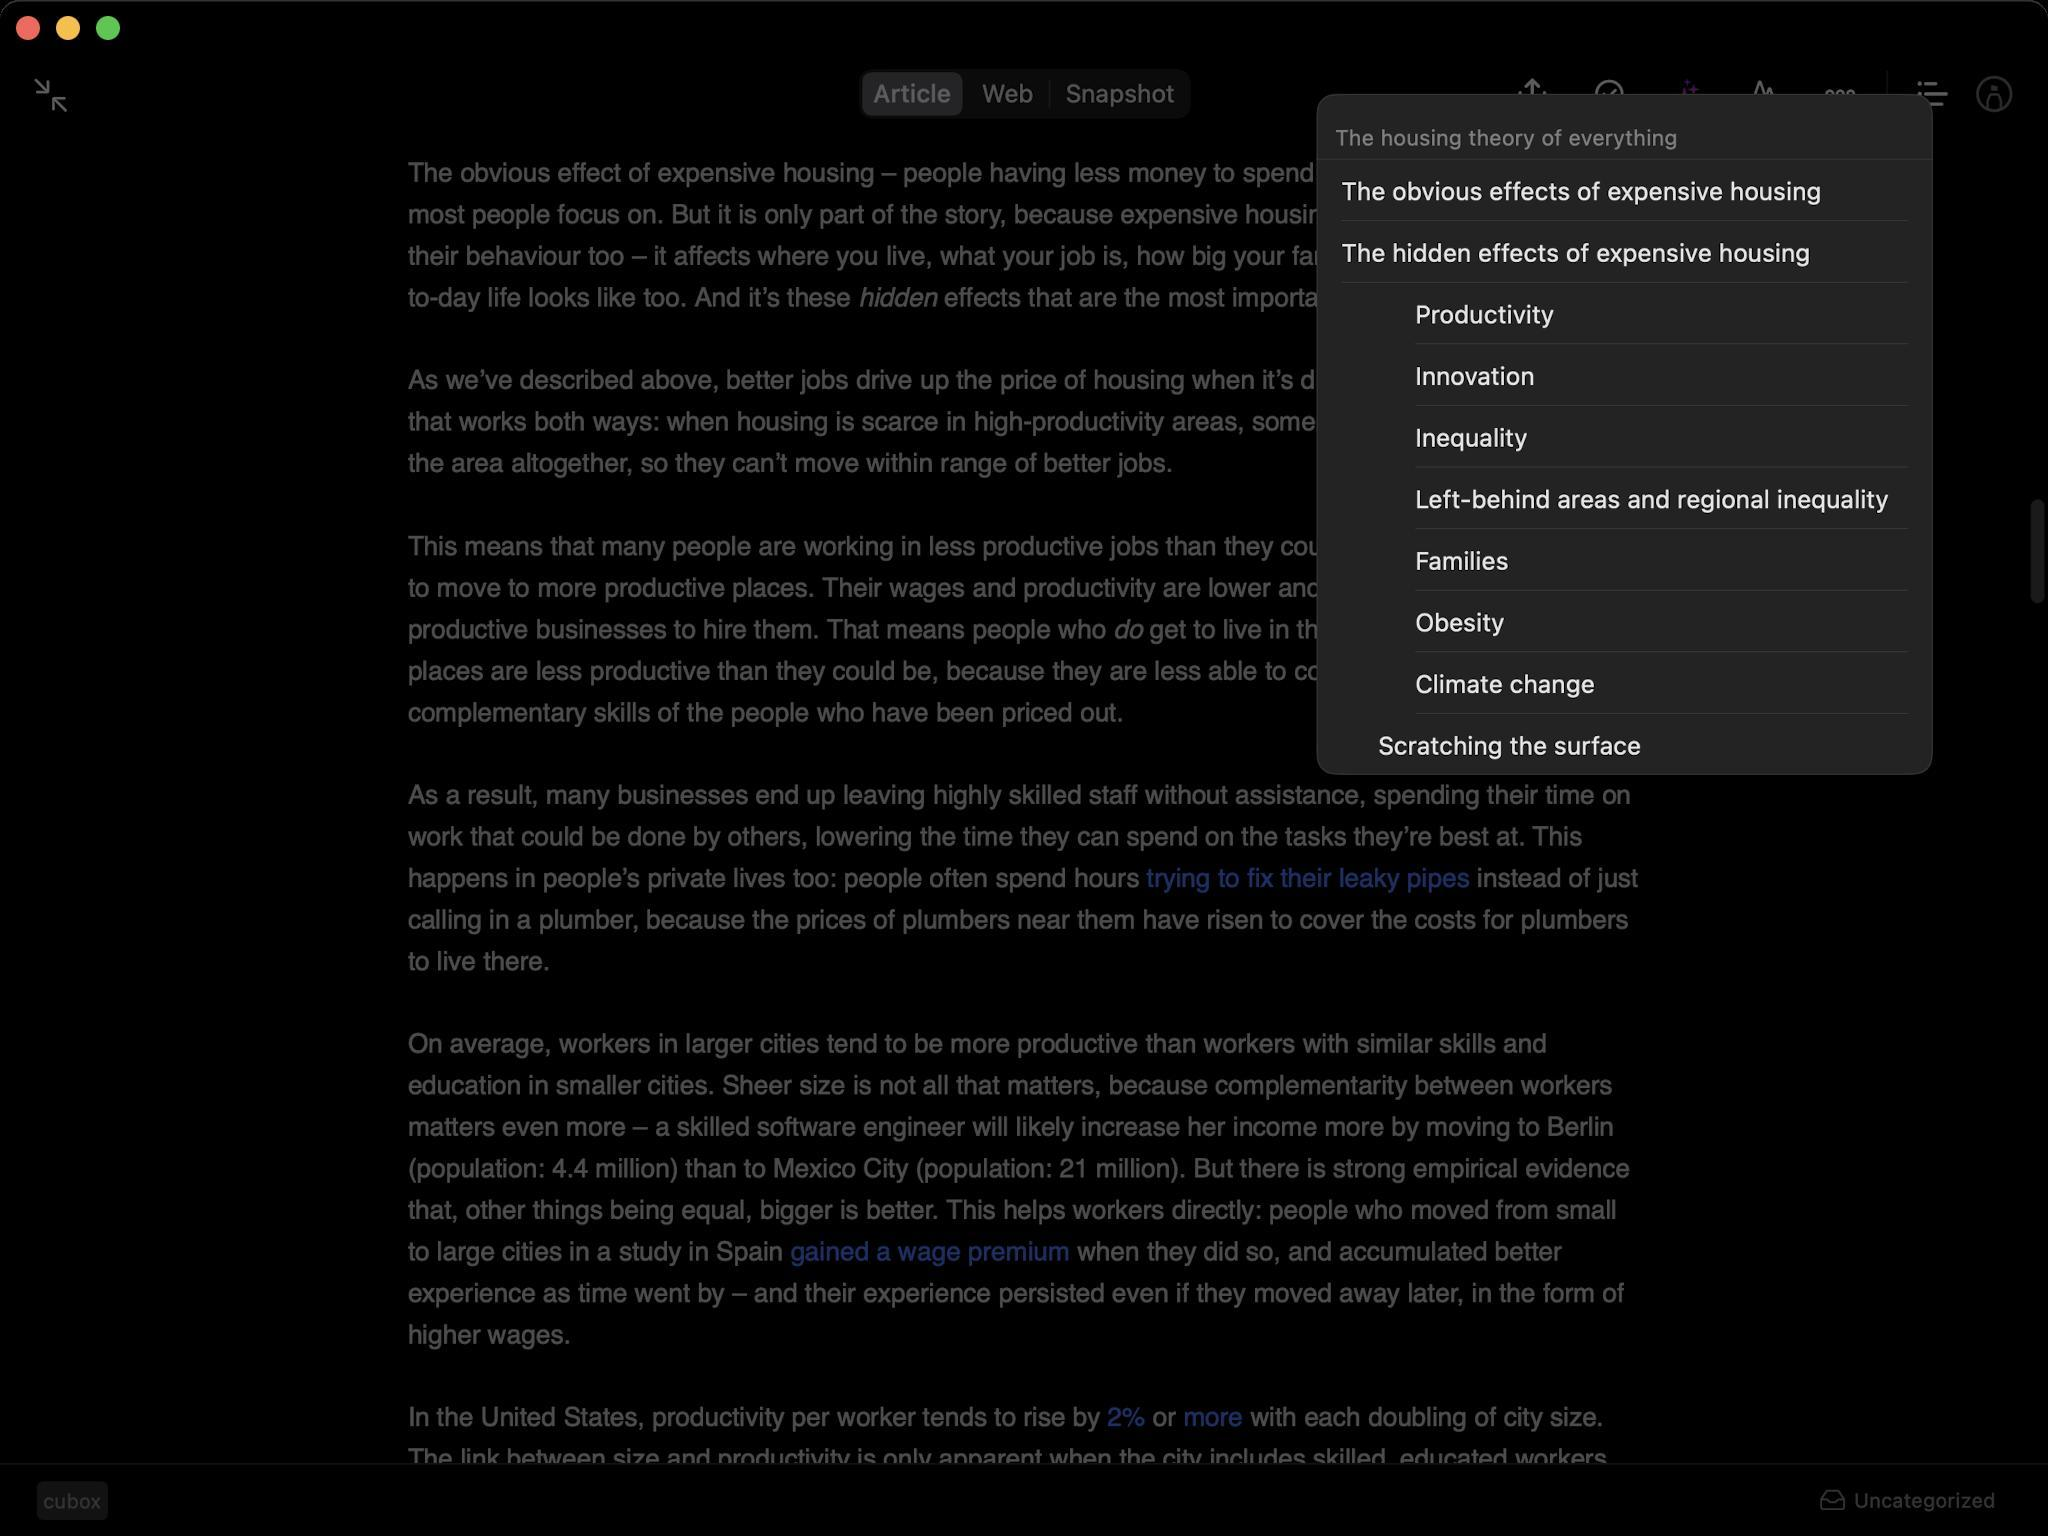
Accessibility tree:
{"name": "Cubox", "role": "AXWindow", "description": null, "role_description": "standard window", "value": null, "position": "351.00;95.00", "size": "1024;768", "children": [{"name": null, "role": "AXGroup", "description": null, "role_description": "group", "value": null, "position": "0.00;0.00", "size": "1024;768", "children": [{"name": null, "role": "AXGroup", "description": null, "role_description": "group", "value": null, "position": "0.00;0.00", "size": "1024;768", "children": [{"name": null, "role": "AXStaticText", "description": "The housing theory of everything", "role_description": "text", "value": null, "position": "667.59;60.83", "size": "290;15", "children": []}, {"name": null, "role": "AXGroup", "description": null, "role_description": "table", "value": null, "position": "658.35;80.08", "size": "308;307", "children": [{"name": null, "role": "AXGroup", "description": null, "role_description": "group", "value": "", "position": "658.35;80.08", "size": "308;31", "children": [{"name": null, "role": "AXStaticText", "description": "The obvious effects of expensive housing", "role_description": "text", "value": "", "position": "658.35;80.08", "size": "308;31", "children": []}]}, {"name": null, "role": "AXGroup", "description": null, "role_description": "group", "value": "", "position": "658.35;110.88", "size": "308;31", "children": [{"name": null, "role": "AXStaticText", "description": "The hidden effects of expensive housing", "role_description": "text", "value": "", "position": "658.35;110.88", "size": "308;31", "children": []}]}, {"name": null, "role": "AXGroup", "description": null, "role_description": "group", "value": "", "position": "658.35;141.68", "size": "308;31", "children": [{"name": null, "role": "AXStaticText", "description": "Productivity", "role_description": "text", "value": "", "position": "658.35;141.68", "size": "308;31", "children": []}]}, {"name": null, "role": "AXGroup", "description": null, "role_description": "group", "value": "", "position": "658.35;172.48", "size": "308;31", "children": [{"name": null, "role": "AXStaticText", "description": "Innovation", "role_description": "text", "value": "", "position": "658.35;172.48", "size": "308;31", "children": []}]}, {"name": null, "role": "AXGroup", "description": null, "role_description": "group", "value": "", "position": "658.35;203.28", "size": "308;31", "children": [{"name": null, "role": "AXStaticText", "description": "Inequality", "role_description": "text", "value": "", "position": "658.35;203.28", "size": "308;31", "children": []}]}, {"name": null, "role": "AXGroup", "description": null, "role_description": "group", "value": "", "position": "658.35;234.08", "size": "308;31", "children": [{"name": null, "role": "AXStaticText", "description": "Left-behind areas and regional inequality", "role_description": "text", "value": "", "position": "658.35;234.08", "size": "308;31", "children": []}]}, {"name": null, "role": "AXGroup", "description": null, "role_description": "group", "value": "", "position": "658.35;264.88", "size": "308;31", "children": [{"name": null, "role": "AXStaticText", "description": "Families", "role_description": "text", "value": "", "position": "658.35;264.88", "size": "308;31", "children": []}]}, {"name": null, "role": "AXGroup", "description": null, "role_description": "group", "value": "", "position": "658.35;295.68", "size": "308;31", "children": [{"name": null, "role": "AXStaticText", "description": "Obesity", "role_description": "text", "value": "", "position": "658.35;295.68", "size": "308;31", "children": []}]}, {"name": null, "role": "AXGroup", "description": null, "role_description": "group", "value": "", "position": "658.35;326.48", "size": "308;31", "children": [{"name": null, "role": "AXStaticText", "description": "Climate change", "role_description": "text", "value": "", "position": "658.35;326.48", "size": "308;31", "children": []}]}, {"name": null, "role": "AXGroup", "description": null, "role_description": "group", "value": "", "position": "658.35;357.28", "size": "308;31", "children": [{"name": null, "role": "AXStaticText", "description": "Scratching the surface", "role_description": "text", "value": "", "position": "658.35;357.28", "size": "308;31", "children": []}]}]}]}, {"name": null, "role": "AXGroup", "description": null, "role_description": "group", "value": null, "position": "0.00;0.00", "size": "1024;768", "children": [{"name": null, "role": "AXGroup", "description": null, "role_description": "group", "value": null, "position": "0.00;0.00", "size": "1024;768", "children": [{"name": null, "role": "AXGroup", "description": null, "role_description": "Nav bar", "value": null, "position": "0.00;27.72", "size": "1024;38", "children": [{"name": null, "role": "AXButton", "description": "Exit Fullscreen", "role_description": "button", "value": null, "position": "6.93;30.03", "size": "37;34", "children": []}, {"name": null, "role": "AXTabGroup", "description": null, "role_description": "tab group", "value": null, "position": "429.66;34.65", "size": "166;25", "children": [{"name": null, "role": "AXRadioButton", "description": "Article", "role_description": "tab", "value": 1, "position": "429.66;34.65", "size": "53;25", "children": []}, {"name": null, "role": "AXRadioButton", "description": "Web", "role_description": "tab", "value": 0, "position": "483.56;34.65", "size": "41;25", "children": []}, {"name": null, "role": "AXRadioButton", "description": "Snapshot", "role_description": "tab", "value": 0, "position": "525.14;34.65", "size": "70;25", "children": []}]}, {"name": null, "role": "AXButton", "description": "shareMore", "role_description": "button", "value": null, "position": "754.60;35.42", "size": "23;23", "children": []}, {"name": null, "role": "AXButton", "description": "shareRead", "role_description": "button", "value": null, "position": "793.10;35.42", "size": "23;23", "children": []}, {"name": null, "role": "AXButton", "description": "insightIcon", "role_description": "button", "value": null, "position": "831.60;35.42", "size": "23;23", "children": []}, {"name": null, "role": "AXButton", "description": "shareReaderStyle", "role_description": "button", "value": null, "position": "870.10;35.42", "size": "23;23", "children": []}, {"name": null, "role": "AXButton", "description": "shareReaderMore", "role_description": "button", "value": null, "position": "908.60;35.42", "size": "23;23", "children": []}, {"name": null, "role": "AXButton", "description": "catalog", "role_description": "button", "value": null, "position": "954.80;35.42", "size": "23;23", "children": []}, {"name": null, "role": "AXButton", "description": "mark 0", "role_description": "button", "value": null, "position": "985.60;35.42", "size": "23;23", "children": []}]}, {"name": null, "role": "AXGroup", "description": null, "role_description": "group", "value": null, "position": "0.00;0.00", "size": "1024;768", "children": [{"name": null, "role": "AXGroup", "description": null, "role_description": "group", "value": null, "position": "0.00;0.00", "size": "1024;768", "children": [{"name": null, "role": "AXGroup", "description": null, "role_description": "group", "value": null, "position": "0.00;0.00", "size": "1024;768", "children": [{"name": null, "role": "AXGroup", "description": null, "role_description": "group", "value": null, "position": "0.00;0.00", "size": "1024;768", "children": [{"name": null, "role": "AXGroup", "description": null, "role_description": "group", "value": null, "position": "0.00;-2506.00", "size": "1025;769", "children": [{"name": null, "role": "AXGroup", "description": null, "role_description": "group", "value": null, "position": "0.00;-2506.00", "size": "1025;769", "children": [{"name": null, "role": "AXWebArea", "description": "The housing theory of everything - Works in Progress", "role_description": "AXWebArea", "value": "", "position": "0.00;-2506.00", "size": "1025;9821", "children": [{"name": null, "role": "AXHeading", "description": "The housing theory of everything", "role_description": "heading", "value": "1", "position": "204.00;-2445.00", "size": "332;26", "children": []}, {"name": null, "role": "AXLink", "description": "worksinprogress.co", "role_description": "link", "value": "", "position": "204.00;-2409.00", "size": "102;16", "children": []}, {"name": null, "role": "AXStaticText", "description": "John Myers", "role_description": "text", "value": "", "position": "315.00;-2409.00", "size": "63;16", "children": []}, {"name": null, "role": "AXStaticText", "description": "Try listing every problem the Western world has at the moment. Along with Covid, you might include slow growth, climate change, poor health, financial instability, economic inequality, and falling fertility. These longer-term trends contribute to a sense of malaise that many of us feel about our societies. They may seem loosely related, but there is one big thing that makes them all worse. That thing is a shortage of housing: too few homes being built where people want to live. And if we fix those shortages, we will help to solve many of the other, seemingly unrelated problems that we face as well.", "role_description": "text", "value": "", "position": "204.00;-2364.00", "size": "608;122", "children": []}, {"name": null, "role": "AXHeading", "description": "The obvious effects of expensive housing", "role_description": "heading", "value": "2", "position": "204.00;-2207.00", "size": "373;25", "children": []}, {"name": null, "role": "AXStaticText", "description": "Where you live affects nearly everything about your life – where you work, how you spend time off, who your friends and neighbours are, how many kids you can have and when, and even how often you get sick. Most people’s most valuable asset is, by far, their own home. And housing is so important for the overall economy because it determines the location and supply of the most important ‘resource’ of all: people.", "role_description": "text", "value": "", "position": "204.00;-2162.00", "size": "598;101", "children": []}, {"name": null, "role": "AXStaticText", "description": "There’s a growing consensus that housing is too expensive in most Western countries. In many places, the prices of new homes", "role_description": "text", "value": "", "position": "204.00;-2037.00", "size": "597;39", "children": []}, {"name": null, "role": "AXLink", "description": "far exceed", "role_description": "link", "value": "", "position": "348.00;-2016.00", "size": "64;18", "children": []}, {"name": null, "role": "AXStaticText", "description": "the cost of building more of them. Higher incomes in cities draw people to those places, who use some of their increased wages to bid up rents and house prices there. Easier credit and falling interest rates, which reflect a lower cost of borrowing and lower returns from other investments,", "role_description": "text", "value": "", "position": "204.00;-2016.00", "size": "613;80", "children": []}, {"name": null, "role": "AXLink", "description": "have helped people bid up the price of housing as well", "role_description": "link", "value": "", "position": "281.00;-1954.00", "size": "316;18", "children": []}, {"name": null, "role": "AXStaticText", "description": ". For most goods, including very expensive and durable goods like ships and airplanes, higher incomes and falling interest rates would cause supply to increase, instead of keeping the price permanently high. But for housing in and around many in-demand cities, supply has not been able to keep up with demand.", "role_description": "text", "value": "", "position": "204.00;-1954.00", "size": "596;80", "children": []}, {"name": null, "role": "AXStaticText", "description": "This is true across the developed world: Dublin, Singapore, Auckland, Paris, Vancouver, Rome, Hong Kong, Barcelona, Moscow, Cape Town, Zurich and many other cities have wildly expensive housing compared to the cost of building more of it. Costs are especially high in places whose economies are built on", "role_description": "text", "value": "", "position": "204.00;-1851.00", "size": "611;80", "children": []}, {"name": null, "role": "AXLink", "description": "intangible capital", "role_description": "link", "value": "", "position": "221.00;-1788.00", "size": "100;17", "children": []}, {"name": null, "role": "AXStaticText", "description": ", like software or financial services. In these kinds of industries, there are especially large benefits to people being near one another, because it makes them both more productive and more innovative. This is why the San Francisco Bay Area – probably the most productive place in the Western world – is also one of the most in-demand places to live. And that demand, plus restrictions on building more houses, is why it is one of the most expensive places to live as well.", "role_description": "text", "value": "", "position": "204.00;-1788.00", "size": "604;101", "children": []}, {"name": null, "role": "AXStaticText", "description": "This housing affordability problem has become much worse over the past four decades – coinciding with, and partly driven by, the growth of the intangible economy — the move towards production based on software and intellectual property, instead of machinery and other physical capital. In the 1960s, it was commonplace that a middle class single-earner American or British family would be able to afford a comfortable home.", "role_description": "text", "value": "", "position": "204.00;-1664.00", "size": "607;101", "children": []}, {"name": null, "role": "AXStaticText", "description": "When more people want to live in an area, we either build more homes to accommodate them or squeeze them in to the existing housing stock, with those people bidding up the price of living there. We can see all of these mechanisms in play in the Western world’s most in-demand cities. In London, for example, empty homes now make up only a few percent of the total, as it becomes more and more costly to leave something empty.", "role_description": "text", "value": "", "position": "204.00;-1540.00", "size": "613;101", "children": []}, {"name": null, "role": "AXStaticText", "description": "The most dramatic evidence of housing scarcity can be seen in price rises over the past forty years. Average New York City metropolitan area house prices", "role_description": "text", "value": "", "position": "204.00;-1415.00", "size": "577;39", "children": []}, {"name": null, "role": "AXLink", "description": "are up 706% since 1980", "role_description": "link", "value": "", "position": "524.00;-1394.00", "size": "143;18", "children": []}, {"name": null, "role": "AXStaticText", "description": "(or 376% more", "role_description": "text", "value": "", "position": "666.00;-1394.00", "size": "94;18", "children": []}, {"name": null, "role": "AXLink", "description": "than US consumer prices", "role_description": "link", "value": "", "position": "204.00;-1394.00", "size": "604;39", "children": []}, {"name": null, "role": "AXStaticText", "description": ", and 326%", "role_description": "text", "value": "", "position": "299.00;-1373.00", "size": "72;18", "children": []}, {"name": null, "role": "AXLink", "description": "more than US wages", "role_description": "link", "value": "", "position": "369.00;-1373.00", "size": "124;18", "children": []}, {"name": null, "role": "AXStaticText", "description": "). For San Francisco the rise is 932%. London house prices are up", "role_description": "text", "value": "", "position": "204.00;-1373.00", "size": "595;38", "children": []}, {"name": null, "role": "AXLink", "description": "over 2,100%", "role_description": "link", "value": "", "position": "282.00;-1353.00", "size": "76;18", "children": []}, {"name": null, "role": "AXStaticText", "description": "in that period (or", "role_description": "text", "value": "", "position": "356.00;-1353.00", "size": "104;18", "children": []}, {"name": null, "role": "AXLink", "description": "around 1,500% more than wages", "role_description": "link", "value": "", "position": "458.00;-1353.00", "size": "195;18", "children": []}, {"name": null, "role": "AXStaticText", "description": "). Prices in Sydney, Australia, have", "role_description": "text", "value": "", "position": "204.00;-1353.00", "size": "561;39", "children": []}, {"name": null, "role": "AXLink", "description": "risen", "role_description": "link", "value": "", "position": "294.00;-1332.00", "size": "30;18", "children": []}, {"name": null, "role": "AXStaticText", "description": "by", "role_description": "text", "value": "", "position": "322.00;-1332.00", "size": "23;18", "children": []}, {"name": null, "role": "AXLink", "description": "1,450%", "role_description": "link", "value": "", "position": "343.00;-1332.00", "size": "46;18", "children": []}, {"name": null, "role": "AXStaticText", "description": "(compared to hourly wage increases", "role_description": "text", "value": "", "position": "388.00;-1332.00", "size": "219;18", "children": []}, {"name": null, "role": "AXLink", "description": "of 480%", "role_description": "link", "value": "", "position": "605.00;-1332.00", "size": "50;18", "children": []}, {"name": null, "role": "AXStaticText", "description": "). In Ireland, prices have", "role_description": "text", "value": "", "position": "653.00;-1332.00", "size": "143;18", "children": []}, {"name": null, "role": "AXLink", "description": "risen by about 800% in that period", "role_description": "link", "value": "", "position": "204.00;-1311.00", "size": "200;18", "children": []}, {"name": null, "role": "AXStaticText", "description": ", driven by rises in Dublin in particular. Rents show similar, but less extreme, trends, because they are not directly affected by interest rates.", "role_description": "text", "value": "", "position": "204.00;-1311.00", "size": "585;39", "children": []}, {"name": null, "role": "AXStaticText", "description": "These prices range from about twice to four times the cost of building new homes of equivalent specification. This wedge, between build costs and house prices, is a rough proxy for how much extra cost is being driven by restrictions on new building.", "role_description": "text", "value": "", "position": "204.00;-1249.00", "size": "616;59", "children": []}, {"name": null, "role": "AXStaticText", "description": "By contrast, almost every other household product has become better and less expensive since then.", "role_description": "text", "value": "", "position": "204.00;-1166.00", "size": "587;18", "children": []}, {"name": null, "role": "AXLink", "description": "Compared to 1975, the number of hours a median American worker would have to work", "role_description": "link", "value": "", "position": "204.00;-1145.00", "size": "509;17", "children": []}, {"name": null, "role": "AXStaticText", "description": "to buy a television fell from 60 hours in 1975 to 7 hours in 2013; to buy a fridge-freezer, it fell from 65 hours in 1975 to 20 hours in 2013; to buy a manual exercise treadmill, from 18 hours in 1975 to 6 hours in 2013; and to buy a washer-dryer, from 67 to 30 hours.", "role_description": "text", "value": "", "position": "204.00;-1145.00", "size": "615;80", "children": []}, {"name": null, "role": "AXLink", "description": "Even cars are three times ‘cheaper’ in terms of hours worked", "role_description": "link", "value": "", "position": "442.00;-1083.00", "size": "355;18", "children": []}, {"name": null, "role": "AXStaticText", "description": "on an average hourly wage now than they were in 1964. And none of these estimates accounts for how much better most of these products are now than they were in 1975.", "role_description": "text", "value": "", "position": "204.00;-1083.00", "size": "616;59", "children": []}, {"name": null, "role": "AXGroup", "description": "", "role_description": "figure", "value": "", "position": "204.00;-1003.00", "size": "617;289", "children": [{"name": null, "role": "AXImage", "description": "", "role_description": "image", "value": "", "position": "204.00;-1003.00", "size": "617;289", "children": []}]}, {"name": null, "role": "AXStaticText", "description": "So while other durable goods have become cheaper over time, housing has become more expensive. Even though incomes have risen, both parents in a family now typically have to work to afford a decent family house in a major city, and people have had to move farther and farther outside city centres to find somewhere they can afford to live, spending more time and money on commuting to and from work.", "role_description": "text", "value": "", "position": "204.00;-693.00", "size": "601;81", "children": []}, {"name": null, "role": "AXStaticText", "description": "So the", "role_description": "text", "value": "", "position": "204.00;-590.00", "size": "42;18", "children": []}, {"name": null, "role": "AXStaticText", "description": "obvious", "role_description": "text", "value": "", "position": "244.00;-590.00", "size": "48;18", "children": []}, {"name": null, "role": "AXStaticText", "description": "effect of expensive housing is that people often spend a lot of their money on renting or buying their home, leaving them with less money to spend on other things, especially if they live in and around the Western world’s most wealthy cities. And the problem is getting worse.", "role_description": "text", "value": "", "position": "204.00;-590.00", "size": "595;60", "children": []}, {"name": null, "role": "AXGroup", "description": "Illustration for Works in Progress Image Kade Byrand", "role_description": "figure", "value": "", "position": "204.00;-509.00", "size": "617;477", "children": [{"name": null, "role": "AXImage", "description": "", "role_description": "image", "value": "", "position": "204.00;-509.00", "size": "617;387", "children": []}, {"name": null, "role": "AXStaticText", "description": "Illustration for Works in Progress", "role_description": "text", "value": "", "position": "204.00;-107.00", "size": "142;14", "children": []}, {"name": null, "role": "AXStaticText", "description": "Image", "role_description": "text", "value": "", "position": "204.00;-77.00", "size": "28;14", "children": []}, {"name": null, "role": "AXStaticText", "description": "Kade Byrand", "role_description": "text", "value": "", "position": "204.00;-47.00", "size": "58;14", "children": []}]}, {"name": null, "role": "AXHeading", "description": "The hidden effects of expensive housing", "role_description": "heading", "value": "2", "position": "204.00;-4.00", "size": "363;25", "children": []}, {"name": null, "role": "AXHeading", "description": "Productivity", "role_description": "heading", "value": "4", "position": "204.00;36.00", "size": "77;18", "children": []}, {"name": null, "role": "AXStaticText", "description": "The obvious effect of expensive housing – people having less money to spend on other things – is the one most people focus on. But it is only part of the story, because expensive housing makes people change their behaviour too – it affects where you live, what your job is, how big your family is and what your day-to-day life looks like too. And it’s these", "role_description": "text", "value": "", "position": "204.00;77.00", "size": "616;81", "children": []}, {"name": null, "role": "AXStaticText", "description": "hidden", "role_description": "text", "value": "", "position": "428.00;140.00", "size": "41;18", "children": []}, {"name": null, "role": "AXStaticText", "description": "effects that are the most important.", "role_description": "text", "value": "", "position": "468.00;140.00", "size": "207;18", "children": []}, {"name": null, "role": "AXStaticText", "description": "As we’ve described above, better jobs drive up the price of housing when it’s difficult to build more. But that works both ways: when housing is scarce in high-productivity areas, some people are priced out of the area altogether, so they can’t move within range of better jobs.", "role_description": "text", "value": "", "position": "204.00;180.00", "size": "596;60", "children": []}, {"name": null, "role": "AXStaticText", "description": "This means that many people are working in less productive jobs than they could if it was easier for them to move to more productive places. Their wages and productivity are lower and it’s harder for highly productive businesses to hire them. That means people who", "role_description": "text", "value": "", "position": "204.00;264.00", "size": "607;59", "children": []}, {"name": null, "role": "AXStaticText", "description": "do", "role_description": "text", "value": "", "position": "556.00;305.00", "size": "17;18", "children": []}, {"name": null, "role": "AXStaticText", "description": "get to live in these high-productivity places are less productive than they could be, because they are less able to combine their skills with the complementary skills of the people who have been priced out.", "role_description": "text", "value": "", "position": "204.00;305.00", "size": "603;60", "children": []}, {"name": null, "role": "AXStaticText", "description": "As a result, many businesses end up leaving highly skilled staff without assistance, spending their time on work that could be done by others, lowering the time they can spend on the tasks they’re best at. This happens in people’s private lives too: people often spend hours", "role_description": "text", "value": "", "position": "204.00;388.00", "size": "613;59", "children": []}, {"name": null, "role": "AXLink", "description": "trying to fix their leaky pipes", "role_description": "link", "value": "", "position": "572.00;429.00", "size": "164;18", "children": []}, {"name": null, "role": "AXStaticText", "description": "instead of just calling in a plumber, because the prices of plumbers near them have risen to cover the costs for plumbers to live there.", "role_description": "text", "value": "", "position": "204.00;429.00", "size": "617;60", "children": []}, {"name": null, "role": "AXStaticText", "description": "On average, workers in larger cities tend to be more productive than workers with similar skills and education in smaller cities. Sheer size is not all that matters, because complementarity between workers matters even more – a skilled software engineer will likely increase her income more by moving to Berlin (population: 4.4 million) than to Mexico City (population: 21 million). But there is strong empirical evidence that, other things being equal, bigger is better. This helps workers directly: people who moved from small to large cities in a study in Spain", "role_description": "text", "value": "", "position": "204.00;512.00", "size": "612;122", "children": []}, {"name": null, "role": "AXLink", "description": "gained a wage premium", "role_description": "link", "value": "", "position": "395.00;616.00", "size": "141;18", "children": []}, {"name": null, "role": "AXStaticText", "description": "when they did so, and accumulated better experience as time went by – and their experience persisted even if they moved away later, in the form of higher wages.", "role_description": "text", "value": "", "position": "204.00;616.00", "size": "609;60", "children": []}, {"name": null, "role": "AXStaticText", "description": "In the United States, productivity per worker tends to rise by", "role_description": "text", "value": "", "position": "204.00;699.00", "size": "351;18", "children": []}, {"name": null, "role": "AXLink", "description": "2%", "role_description": "link", "value": "", "position": "553.00;699.00", "size": "21;18", "children": []}, {"name": null, "role": "AXStaticText", "description": "or", "role_description": "text", "value": "", "position": "572.00;699.00", "size": "21;18", "children": []}, {"name": null, "role": "AXLink", "description": "more", "role_description": "link", "value": "", "position": "591.00;699.00", "size": "32;18", "children": []}, {"name": null, "role": "AXStaticText", "description": "with each doubling of city size. The link between size and productivity is only apparent when the city includes skilled, educated workers, which suggests the effect is mostly driven by the transfer of knowledge and division of labour among high-skilled workers. Metropolitan areas that are largely made up of unskilled workers", "role_description": "text", "value": "", "position": "204.00;699.00", "size": "613;80", "children": []}, {"name": null, "role": "AXLink", "description": "do not become more productive as they get bigger", "role_description": "link", "value": "", "position": "204.00;761.00", "size": "590;39", "children": []}, {"name": null, "role": "AXStaticText", "description": ".", "role_description": "text", "value": "", "position": "371.00;782.00", "size": "6;18", "children": []}, {"name": null, "role": "AXStaticText", "description": "By historical and global standards, today’s most successful cities in America and other Western countries are astonishingly sparsely populated and sprawling. Haussmann’s Paris, Gaudi’s Barcelona, and the Georgian and Victorian areas of London are much more densely populated than nearly every square mile of the Bay Area and even most of the NYC metro area, other than Manhattan.", "role_description": "text", "value": "", "position": "204.00;823.00", "size": "610;81", "children": []}, {"name": null, "role": "AXStaticText", "description": "The main cause of this is regulations that ban buildings that make better use of the land. Economists Gilles Duranton and Diego Puga", "role_description": "text", "value": "", "position": "204.00;927.00", "size": "583;39", "children": []}, {"name": null, "role": "AXLink", "description": "judge that", "role_description": "link", "value": "", "position": "395.00;948.00", "size": "59;18", "children": []}, {"name": null, "role": "AXStaticText", "description": "if New York allowed more of the sorts of densities that were more common historically, rents and house prices would fall towards construction costs, and the city would at least double in population, to over 40 million people. Similar things would happen to the Bay Area, Boston, Los Angeles, and other US ‘superstar’ cities if higher densities were allowed. This could mean those places looking more like central Paris or Barcelona, both of which are incredibly dense (and also happen to be very nice places to live).", "role_description": "text", "value": "", "position": "204.00;948.00", "size": "617;122", "children": []}, {"name": null, "role": "AXStaticText", "description": "The total cost of this regulation-induced sprawl in the United States may be enormous.", "role_description": "text", "value": "", "position": "204.00;1093.00", "size": "504;18", "children": []}, {"name": null, "role": "AXLink", "description": "According to one study", "role_description": "link", "value": "", "position": "204.00;1093.00", "size": "603;39", "children": []}, {"name": null, "role": "AXStaticText", "description": ", if just three cities – New York City, San Jose and San Francisco – loosened their rules against building denser housing to the national average level of restrictiveness, millions would move to jobs that made the best use of their skills and total US GDP would be 8.9% higher. This would translate into average American wages being $8,775 higher per year. Others go even further. Duranton and Puga estimate that the average income gain from a housing regime that allowed easy building could be around 25%, or around $16,000 more per person per year.", "role_description": "text", "value": "", "position": "204.00;1114.00", "size": "608;122", "children": []}, {"name": null, "role": "AXStaticText", "description": "To put that in perspective, 9% is approximately how much the US economy contracted by in the second quarter of 2020, after Covid and lockdowns brought much of the US economy to a standstill. Sixteen thousand dollars per capita is the", "role_description": "text", "value": "", "position": "204.00;1259.00", "size": "598;60", "children": []}, {"name": null, "role": "AXStaticText", "description": "entire", "role_description": "text", "value": "", "position": "399.00;1301.00", "size": "34;18", "children": []}, {"name": null, "role": "AXStaticText", "description": "yearly income of people in Greece or Hungary. That’s a lot of money to leave lying on the sidewalk.", "role_description": "text", "value": "", "position": "204.00;1301.00", "size": "585;39", "children": []}, {"name": null, "role": "AXHeading", "description": "Innovation", "role_description": "heading", "value": "4", "position": "204.00;1362.00", "size": "67;18", "children": []}, {"name": null, "role": "AXStaticText", "description": "Nearly all innovation happens, and has always happened, in cities. Just as cities have vast labour pools that make it easier for workers to find jobs that match their skills, they also allow innovators to collaborate", "role_description": "text", "value": "", "position": "204.00;1404.00", "size": "608;39", "children": []}, {"name": null, "role": "AXLink", "description": "to come up with new ways of doing things", "role_description": "link", "value": "", "position": "204.00;1446.00", "size": "242;17", "children": []}, {"name": null, "role": "AXStaticText", "description": ". Sometimes cities have experienced bursts of innovative output that changed the world – like Amsterdam in the 17th century, Edinburgh and London in the late 18th to early 19th centuries, Cleveland in the late 19th century, Vienna and Detroit in the early 20th century, and San Francisco today.", "role_description": "text", "value": "", "position": "204.00;1446.00", "size": "612;80", "children": []}, {"name": null, "role": "AXStaticText", "description": "The Bay Area, including Silicon Valley and San Francisco (population 7.5 million), for example, has played host to more tech start-ups growing to valuations of more than $1 billion than the entirety of Europe (population 750 million) put together. Ten US cities in 2007", "role_description": "text", "value": "", "position": "204.00;1549.00", "size": "615;59", "children": []}, {"name": null, "role": "AXLink", "description": "produced 70% of the total patents related to computer science and 79% of the total patents around semiconductors", "role_description": "link", "value": "", "position": "204.00;1590.00", "size": "597;39", "children": []}, {"name": null, "role": "AXStaticText", "description": "– with less than 10% of America’s population.", "role_description": "text", "value": "", "position": "204.00;1611.00", "size": "609;39", "children": []}, {"name": null, "role": "AXStaticText", "description": "Part of the reason is that geographical closeness is especially important for the transfer and combination of ideas. And for unconventional ideas, the most valuable combinations are often not obvious in advance and may depend on chance interactions or mixing of individual elements.", "role_description": "text", "value": "", "position": "204.00;1673.00", "size": "607;60", "children": []}, {"name": null, "role": "AXStaticText", "description": "Bell Labs, the legendary R&D lab that", "role_description": "text", "value": "", "position": "204.00;1757.00", "size": "223;18", "children": []}, {"name": null, "role": "AXLink", "description": "invented revolutionary new technologies like the transistor and the photovoltaic cell,", "role_description": "link", "value": "", "position": "204.00;1757.00", "size": "606;38", "children": []}, {"name": null, "role": "AXStaticText", "description": "was designed so that everyone would at some point", "role_description": "text", "value": "", "position": "300.00;1777.00", "size": "310;18", "children": []}, {"name": null, "role": "AXLink", "description": "bump into everyone else", "role_description": "link", "value": "", "position": "608.00;1777.00", "size": "144;18", "children": []}, {"name": null, "role": "AXStaticText", "description": "for this reason. Similarly, Steve Jobs designed Pixar animation studios to have", "role_description": "text", "value": "", "position": "204.00;1777.00", "size": "591;39", "children": []}, {"name": null, "role": "AXLink", "description": "communal areas situated centrally", "role_description": "link", "value": "", "position": "204.00;1798.00", "size": "561;39", "children": []}, {"name": null, "role": "AXStaticText", "description": ", and many tech companies today use a similar model. Both the London Stock Exchange and Lloyd’s of London began in the 17th Century as coffee houses – the places where people habitually met both deliberately and accidentally.", "role_description": "text", "value": "", "position": "204.00;1819.00", "size": "601;60", "children": []}, {"name": null, "role": "AXStaticText", "description": "US evidence from over 600,000 patents filed from 2000–2010 suggests that low-density places can sustain specialised clusters, but that", "role_description": "text", "value": "", "position": "204.00;1901.00", "size": "575;39", "children": []}, {"name": null, "role": "AXLink", "description": "unconventional breakthroughs benefit from high-density urban environments", "role_description": "link", "value": "", "position": "204.00;1922.00", "size": "573;39", "children": []}, {"name": null, "role": "AXStaticText", "description": ". For idea-focused industries like software, localisation benefits", "role_description": "text", "value": "", "position": "282.00;1943.00", "size": "368;18", "children": []}, {"name": null, "role": "AXLink", "description": "dissipate within 10 miles", "role_description": "link", "value": "", "position": "649.00;1943.00", "size": "142;18", "children": []}, {"name": null, "role": "AXStaticText", "description": "; for extremely idea-focused industries like advertising, they dissipate", "role_description": "text", "value": "", "position": "204.00;1943.00", "size": "610;39", "children": []}, {"name": null, "role": "AXLink", "description": "within half a mile", "role_description": "link", "value": "", "position": "579.00;1964.00", "size": "99;18", "children": []}, {"name": null, "role": "AXStaticText", "description": ". Inventors who move from a smaller cluster to a bigger cluster tend to", "role_description": "text", "value": "", "position": "204.00;1964.00", "size": "598;38", "children": []}, {"name": null, "role": "AXLink", "description": "see large increases in their patenting productivity", "role_description": "link", "value": "", "position": "483.00;1985.00", "size": "286;17", "children": []}, {"name": null, "role": "AXStaticText", "description": ".", "role_description": "text", "value": "", "position": "767.00;1985.00", "size": "6;17", "children": []}, {"name": null, "role": "AXStaticText", "description": "So by limiting the number of people who can go to live in places like the Bay Area, by limiting the number of homes there, we may not just be hurting productivity directly by restricting who people can work with. We may also be missing out on the new ideas that drive society forward and that can lead to dramatic improvements in how we live.", "role_description": "text", "value": "", "position": "204.00;2026.00", "size": "608;80", "children": []}, {"name": null, "role": "AXHeading", "description": "Inequality", "role_description": "heading", "value": "4", "position": "204.00;2129.00", "size": "62;18", "children": []}, {"name": null, "role": "AXStaticText", "description": "Constraints on supply have made houses into scarce assets, more like", "role_description": "text", "value": "", "position": "204.00;2171.00", "size": "413;18", "children": []}, {"name": null, "role": "AXLink", "description": "bonds, fine art or precious metals", "role_description": "link", "value": "", "position": "616.00;2171.00", "size": "195;18", "children": []}, {"name": null, "role": "AXStaticText", "description": "than durable goods like refrigerators or cars. This only feels normal because we’re used to it, and does not happen in places where developers can easily add more homes to an area, such as Tokyo, Seoul, or New York City before the 1920s. In places like these, rising demand leads to more supply, not just higher prices.", "role_description": "text", "value": "", "position": "204.00;2192.00", "size": "617;80", "children": []}, {"name": null, "role": "AXStaticText", "description": "A fixed supply of housing means improvements in people’s aggregate incomes often partially go to landowners, since people bid up the price of housing with some of their increased income. This is one of the bases for the economist Henry George’s", "role_description": "text", "value": "", "position": "204.00;2295.00", "size": "603;59", "children": []}, {"name": null, "role": "AXLink", "description": "proposal for taxes on land value", "role_description": "link", "value": "", "position": "463.00;2336.00", "size": "187;18", "children": []}, {"name": null, "role": "AXStaticText", "description": ". George realised that even improvements in a local area – a new park, or better sanitation – would also be captured by local landowners. The new park would make people more willing to pay to live nearby, bidding up the price of housing in that area, so that existing landowners captured much of the value the park created.", "role_description": "text", "value": "", "position": "204.00;2336.00", "size": "604;81", "children": []}, {"name": null, "role": "AXStaticText", "description": "These effects play out visibly in fights over", "role_description": "text", "value": "", "position": "204.00;2440.00", "size": "249;18", "children": []}, {"name": null, "role": "AXLink", "description": "gentrification", "role_description": "link", "value": "", "position": "451.00;2440.00", "size": "77;18", "children": []}, {"name": null, "role": "AXStaticText", "description": ". Rising wages let bankers and tech workers bid up the rents on poorer parts of cities that have become fashionable, driving up rents. Many low-income communities have been broken up as people have been forced to move away by these rising rents, and by shops and other services changing to cater to wealthier new customers. Few people object to making a place more pleasant, greener and safer: the biggest concern for current residents is not improvement in the place, but the risk of being priced out of their homes and communities.", "role_description": "text", "value": "", "position": "204.00;2440.00", "size": "615;122", "children": []}, {"name": null, "role": "AXStaticText", "description": "There is another way. Increasing the supply of housing and commercial space, while ensuring that it benefits existing residents, could turn this zero-sum situation into one where everyone can be better off. This might be done, for example,", "role_description": "text", "value": "", "position": "204.00;2585.00", "size": "600;60", "children": []}, {"name": null, "role": "AXLink", "description": "by allowing them to vote on increased density, and benefit from it directly", "role_description": "link", "value": "", "position": "204.00;2627.00", "size": "570;38", "children": []}, {"name": null, "role": "AXStaticText", "description": ". The new demand could be accommodated and the financial rewards to development could be shared with existing residents without displacing them.", "role_description": "text", "value": "", "position": "204.00;2648.00", "size": "593;38", "children": []}, {"name": null, "role": "AXStaticText", "description": "The aggregate, countrywide effect of housing being so limited in supply has been that economic growth in most Western countries has accrued more and more to landowners and less to everyone else. Economist Thomas Piketty", "role_description": "text", "value": "", "position": "204.00;2710.00", "size": "612;59", "children": []}, {"name": null, "role": "AXLink", "description": "famously demonstrated", "role_description": "link", "value": "", "position": "297.00;2751.00", "size": "138;18", "children": []}, {"name": null, "role": "AXStaticText", "description": "an increase in the share of national income that flows to owners of", "role_description": "text", "value": "", "position": "204.00;2751.00", "size": "603;39", "children": []}, {"name": null, "role": "AXStaticText", "description": "capital", "role_description": "text", "value": "", "position": "217.00;2772.00", "size": "41;18", "children": []}, {"name": null, "role": "AXStaticText", "description": ", rather than to labour. But what was less widely acknowledged was that, at least in the US, it was really an increase in the share of income going to", "role_description": "text", "value": "", "position": "204.00;2772.00", "size": "590;39", "children": []}, {"name": null, "role": "AXStaticText", "description": "landowners", "role_description": "text", "value": "", "position": "519.00;2793.00", "size": "69;18", "children": []}, {"name": null, "role": "AXStaticText", "description": ", driven by", "role_description": "text", "value": "", "position": "586.00;2793.00", "size": "66;18", "children": []}, {"name": null, "role": "AXLink", "description": "increases in the cost of housing", "role_description": "link", "value": "", "position": "204.00;2793.00", "size": "582;39", "children": []}, {"name": null, "role": "AXStaticText", "description": ", and that this effect was particularly strong in states that have highly", "role_description": "text", "value": "", "position": "249.00;2814.00", "size": "401;18", "children": []}, {"name": null, "role": "AXLink", "description": "restrictive rules against building more homes", "role_description": "link", "value": "", "position": "204.00;2814.00", "size": "580;39", "children": []}, {"name": null, "role": "AXStaticText", "description": ".", "role_description": "text", "value": "", "position": "324.00;2835.00", "size": "6;18", "children": []}, {"name": null, "role": "AXStaticText", "description": "The rising inequality Piketty demonstrated appears to have been largely driven by housing shortages turning, in one economist’s words,", "role_description": "text", "value": "", "position": "204.00;2876.00", "size": "583;39", "children": []}, {"name": null, "role": "AXLink", "description": "‘houses into gold’", "role_description": "link", "value": "", "position": "405.00;2897.00", "size": "102;18", "children": []}, {"name": null, "role": "AXStaticText", "description": ". And this is the case across the Western world:", "role_description": "text", "value": "", "position": "505.00;2897.00", "size": "278;18", "children": []}, {"name": null, "role": "AXLink", "description": "housing inequality, not income inequality, primarily determines how much wealth inequality there is", "role_description": "link", "value": "", "position": "204.00;2918.00", "size": "570;18", "children": []}, {"name": null, "role": "AXStaticText", "description": "in most Western countries.", "role_description": "text", "value": "", "position": "204.00;2918.00", "size": "615;39", "children": []}, {"name": null, "role": "AXHeading", "description": "Left-behind areas and regional inequality", "role_description": "heading", "value": "4", "position": "204.00;2979.00", "size": "256;18", "children": []}, {"name": null, "role": "AXStaticText", "description": "Housing shortages have driven regional inequality as well. Earlier, we told the story of workplaces deprived of lower-skilled staff having to get their star employees to do work that would be better done by someone with less-expensive skills. And the other side of this is that people who cannot earn top salaries are unable to move to high-income cities at all.", "role_description": "text", "value": "", "position": "204.00;3021.00", "size": "609;80", "children": []}, {"name": null, "role": "AXStaticText", "description": "Consider a cleaner living in Alabama. In 1960 they could move to NYC and", "role_description": "text", "value": "", "position": "204.00;3124.00", "size": "438;18", "children": []}, {"name": null, "role": "AXLink", "description": "earn wages 84% higher, and still end up with 70% higher income after rent", "role_description": "link", "value": "", "position": "204.00;3124.00", "size": "604;39", "children": []}, {"name": null, "role": "AXStaticText", "description": ". In 2010, they could move to New York City and become 28% more productive, and earn a wage 28% higher – and reduce the surplus of workers back home, letting them demand higher pay. But since housing costs are so much higher, the net earnings and living standards of someone like this would", "role_description": "text", "value": "", "position": "204.00;3145.00", "size": "603;80", "children": []}, {"name": null, "role": "AXStaticText", "description": "fall", "role_description": "text", "value": "", "position": "421.00;3207.00", "size": "19;18", "children": []}, {"name": null, "role": "AXStaticText", "description": "if they moved today, and wouldn’t be worth it. The same would be true for plumbers, receptionists and other professions that allow other people to specialise at what they’re best at and minimise the time they spend on things like DIY and answering the phone. By contrast, top lawyers get wage boosts that are still sufficiently higher to justify a move in both 1960 and 2010, even after the higher rents they’ll have to pay.", "role_description": "text", "value": "", "position": "204.00;3207.00", "size": "614;101", "children": []}, {"name": null, "role": "AXStaticText", "description": "Economists Peter Ganong and Daniel Shoag conclude that this effect, on aggregate, has", "role_description": "text", "value": "", "position": "204.00;3332.00", "size": "519;18", "children": []}, {"name": null, "role": "AXLink", "description": "directly led to a slowdown", "role_description": "link", "value": "", "position": "204.00;3332.00", "size": "607;39", "children": []}, {"name": null, "role": "AXStaticText", "description": "in the rate at which poorer US states have been catching up with richer ones. Between 1880 and 1980, poorer US states caught up with the richest ones at a rate of around 2% per year; since then, this rate of convergence has halved, to around 1% per year. Where previously people of all income and skill levels would move to more prosperous places, now only well-paid ones at the top do, leaving behind many who are not so lucky in places with a surplus of labour.", "role_description": "text", "value": "", "position": "204.00;3353.00", "size": "607;101", "children": []}, {"name": null, "role": "AXStaticText", "description": "Many Western countries have regions where the most economically productive people have moved away like this, leaving behind their lower-skilled peers competing for a limited supply of lower-wage jobs and driving wages down further. Scarce and expensive housing in ‘superstar cities’ means that when a city suffers a downturn, only the most skilled leave. Since these people have positive spillovers, this further depresses activity. By contrast, in history it was typically the worse off locals who left an area when times got tougher.", "role_description": "text", "value": "", "position": "204.00;3477.00", "size": "609;122", "children": []}, {"name": null, "role": "AXStaticText", "description": "A great deal of attention has been spent on attempts to stop the outmigration of these talented people, to minimise the losses for those left behind. Few of these attempts have succeeded, and the solution may instead be to make it easier for people of all income and skill levels to move for work, as was the norm historically. Without that mobility, many communities have an unhealthy mix of people all competing for the same low-paid jobs, shut out entirely from the places that could be offering them a better life.", "role_description": "text", "value": "", "position": "204.00;3622.00", "size": "615;101", "children": []}, {"name": null, "role": "AXHeading", "description": "Families", "role_description": "heading", "value": "4", "position": "204.00;3747.00", "size": "54;18", "children": []}, {"name": null, "role": "AXStaticText", "description": "The price of housing does not just affect the places where people live; it determines the kinds of homes they live in as well. And that has a huge influence on people’s family lives, affecting both when people have kids and how many kids they have.", "role_description": "text", "value": "", "position": "204.00;3788.00", "size": "597;59", "children": []}, {"name": null, "role": "AXStaticText", "description": "The more expensive an extra bedroom is, the more expensive it is to have more (or any) children. Expensive housing can force people to wait before having kids and move out of city cores and into cheaper suburbs when they do. This means losing many of the amenities and social life benefits of city life, adding a long commute to their day, and probably reducing their number of job options.", "role_description": "text", "value": "", "position": "204.00;3871.00", "size": "595;80", "children": []}, {"name": null, "role": "AXStaticText", "description": "Across the developed world, the number of children that women actually have is", "role_description": "text", "value": "", "position": "204.00;3974.00", "size": "467;18", "children": []}, {"name": null, "role": "AXLink", "description": "well below the number they say they would like to have", "role_description": "link", "value": "", "position": "204.00;3974.00", "size": "597;39", "children": []}, {"name": null, "role": "AXStaticText", "description": ". According to", "role_description": "text", "value": "", "position": "388.00;3995.00", "size": "85;18", "children": []}, {"name": null, "role": "AXLink", "description": "one recent study", "role_description": "link", "value": "", "position": "472.00;3995.00", "size": "98;18", "children": []}, {"name": null, "role": "AXStaticText", "description": ", after controlling for other factors, a 10% rise in house prices was associated with a 1.3% fall in overall births. Put together with the huge rises in housing costs we’ve seen over the past four decades, this implies a massive reduction in births across the Western world. One", "role_description": "text", "value": "", "position": "204.00;3995.00", "size": "614;80", "children": []}, {"name": null, "role": "AXLink", "description": "report estimated", "role_description": "link", "value": "", "position": "322.00;4057.00", "size": "97;18", "children": []}, {"name": null, "role": "AXStaticText", "description": "that rises in the cost of UK housing between 1996 and 2014 may have led to 157,000 fewer children being born in that period alone.", "role_description": "text", "value": "", "position": "204.00;4057.00", "size": "593;39", "children": []}, {"name": null, "role": "AXStaticText", "description": "Combine these effects with the fact that higher incomes allow people to have more kids because they can more easily afford things like childcare, and housing costs may be causing dramatically fewer children to be born than people would like to have. There is also a fiscal cost to this, of course, but it is fundamentally a personal, human one: fewer brothers and sisters, less time spent with grandparents, and less of the meaning that children bring to their parents’ lives.", "role_description": "text", "value": "", "position": "204.00;4120.00", "size": "613;101", "children": []}, {"name": null, "role": "AXHeading", "description": "Obesity", "role_description": "heading", "value": "4", "position": "204.00;4244.00", "size": "49;18", "children": []}, {"name": null, "role": "AXStaticText", "description": "No one is sure why America’s obesity rate rose from just 10% in the early 1960s to 35% today. Some blame increases in income, but over the same period, Japanese income rose even faster and obesity rates barely budged: they remain under 5%. Higher incomes may enable obesity, but they do not guarantee it.", "role_description": "text", "value": "", "position": "204.00;4285.00", "size": "586;81", "children": []}, {"name": null, "role": "AXStaticText", "description": "Undoubtedly, no single factor is solely responsible either for the rise over time, or for the difference between Japan and America. Technological innovations allowing more processed and palatable foods are likely one cause. It may be that rising consumption of some nutrient, such as a type of fat or sugar, is another cause. In Western countries, the decline in smoking – which can act as an appetite suppressant –", "role_description": "text", "value": "", "position": "204.00;4389.00", "size": "613;80", "children": []}, {"name": null, "role": "AXLink", "description": "is also likely responsible for a fair portion of the rise in obesity", "role_description": "link", "value": "", "position": "204.00;4472.00", "size": "357;18", "children": []}, {"name": null, "role": "AXStaticText", "description": ".", "role_description": "text", "value": "", "position": "559.00;4472.00", "size": "5;18", "children": []}, {"name": null, "role": "AXStaticText", "description": "The Japanese eat", "role_description": "text", "value": "", "position": "204.00;4513.00", "size": "109;18", "children": []}, {"name": null, "role": "AXLink", "description": "about half as much", "role_description": "link", "value": "", "position": "311.00;4513.00", "size": "113;18", "children": []}, {"name": null, "role": "AXStaticText", "description": "processed food as Americans do. They also consume dramatically more omega-3 fatty acids in their diet. Cigarette smoking is still slightly higher in Japan than the USA as well. But there is another dramatic and visible difference between Japanese and American lives: the way their cities are built.", "role_description": "text", "value": "", "position": "204.00;4513.00", "size": "609;81", "children": []}, {"name": null, "role": "AXStaticText", "description": "Japanese land use regulation is light touch. At its most restrictive, it allows buildings three floors high that use up the entirety of their parcel of land. This means both that Japan’s superstar cities grow far more densely than American cities, and also that they absorb far more of the country’s population. The urban environment this produces is akin to the traditional urbanism of pre-bicycle, -train and -car cities around the world: with narrow streets, finely grained, that are highly walkable. Of course, modern Japanese cities are not quite so tightly knit, and there is space for cars, bicycles and transit. But streets are extremely narrow, parking is expensive, major roads are tolled, and pedestrians mostly have priority over other road users.", "role_description": "text", "value": "", "position": "204.00;4617.00", "size": "610;164", "children": []}, {"name": null, "role": "AXStaticText", "description": "Because of that urban style, people living in large Japanese cities drive much less than people in America.", "role_description": "text", "value": "", "position": "204.00;4804.00", "size": "616;17", "children": []}, {"name": null, "role": "AXLink", "description": "In Tokyo and Osaka just 12% and 13% of trips are by private motor vehicle", "role_description": "link", "value": "", "position": "204.00;4824.00", "size": "433;18", "children": []}, {"name": null, "role": "AXStaticText", "description": ", compared to 85% in Los Angeles, 77% in Chicago, 91% in Houston and 87% in Phoenix. Most American cities are far too spread out to get around by walking, cycling or even public transport, which needs dense pockets of population to be efficient.", "role_description": "text", "value": "", "position": "204.00;4824.00", "size": "613;81", "children": []}, {"name": null, "role": "AXStaticText", "description": "", "role_description": "figure", "value": "", "position": "-351.00;-95.00", "size": "0;0", "children": []}, {"name": null, "role": "AXStaticText", "description": "Far more Japanese than Americans experience this sort of city life. There are 23.7 million residents in North America’s biggest metropolitan area, New York City, and these people are spread over 34,500 square kilometres. Only a small part of this is dense enough to sustain walking, cycling, and transit. By contrast, Tokyo metro area has a far larger population, with 38.1 million people, but they are four times more densely populated, across only 8,500 square kilometres. This means practically all of them can live car-optional lifestyles most of the time. Japan’s second city, Osaka, has 19.3 million: more than 45% of the country’s inhabitants live in the biggest two cities alone. By contrast, even at the most expansive definition, only around 12% of the US population live in its biggest cities.", "role_description": "text", "value": "", "position": "204.00;4948.00", "size": "616;164", "children": []}, {"name": null, "role": "AXStaticText", "description": "It is obvious how this would affect obesity. The average Japanese walks thousands more steps than the average American every day. What’s more, nearly all Japanese walk a lot, whereas in most cities American activity is much more unequal, split between enthusiastic exercisers and those who drive everywhere.", "role_description": "text", "value": "", "position": "204.00;5135.00", "size": "600;81", "children": []}, {"name": null, "role": "AXStaticText", "description": "Evidence from hundreds of thousands of smartphone step counters", "role_description": "text", "value": "", "position": "278.00;5198.00", "size": "395;18", "children": []}, {"name": null, "role": "AXLink", "description": "suggests", "role_description": "link", "value": "", "position": "672.00;5198.00", "size": "54;18", "children": []}, {"name": null, "role": "AXStaticText", "description": "this difference drives obesity both within and between countries.", "role_description": "text", "value": "", "position": "204.00;5198.00", "size": "607;38", "children": []}, {"name": null, "role": "AXStaticText", "description": "New York City, America’s densest and most walkable, has the lowest rate of obesity in America – about half the national rate.", "role_description": "text", "value": "", "position": "204.00;5219.00", "size": "600;38", "children": []}, {"name": null, "role": "AXLink", "description": "In the latest study of this", "role_description": "link", "value": "", "position": "615.00;5239.00", "size": "143;18", "children": []}, {"name": null, "role": "AXStaticText", "description": ", Manhattan had a rate half as low again, one quarter of the national average.", "role_description": "text", "value": "", "position": "204.00;5239.00", "size": "557;39", "children": []}, {"name": null, "role": "AXStaticText", "description": "So it’s possible that preferring sprawl over density, and the housing shortages that kind of policy creates, may be damaging health, equality, average wealth and the number of children we have. Yet the health effects of more, denser housing are often ignored.", "role_description": "text", "value": "", "position": "204.00;5301.00", "size": "604;59", "children": []}, {"name": null, "role": "AXHeading", "description": "Climate change", "role_description": "heading", "value": "4", "position": "204.00;5384.00", "size": "98;18", "children": []}, {"name": null, "role": "AXStaticText", "description": "Walkable cities are not just important to combat obesity. In 2018, the average Japanese person’s", "role_description": "text", "value": "", "position": "204.00;5426.00", "size": "560;18", "children": []}, {"name": null, "role": "AXLink", "description": "consumption caused", "role_description": "link", "value": "", "position": "204.00;5446.00", "size": "121;18", "children": []}, {"name": null, "role": "AXStaticText", "description": "10.3 tonnes of CO2 emissions, while the average American caused 17.6 tonnes of emissions, or 74% more. Focusing on transport, we can see how much of that is explained by Japan’s denser, transit-rich, more walkable cities. In 2016 transport accounted for 1.63 tonnes in Japan, versus 5.22 tonnes in the US – over three times worse.", "role_description": "text", "value": "", "position": "204.00;5446.00", "size": "601;81", "children": []}, {"name": null, "role": "AXStaticText", "description": "Maps of the", "role_description": "text", "value": "", "position": "204.00;5550.00", "size": "73;18", "children": []}, {"name": null, "role": "AXLink", "description": "UK", "role_description": "link", "value": "", "position": "275.00;5550.00", "size": "20;18", "children": []}, {"name": null, "role": "AXStaticText", "description": "and", "role_description": "text", "value": "", "position": "294.00;5550.00", "size": "30;18", "children": []}, {"name": null, "role": "AXLink", "description": "US East Coast", "role_description": "link", "value": "", "position": "322.00;5550.00", "size": "88;18", "children": []}, {"name": null, "role": "AXStaticText", "description": "show clearly how the densely populated parts of cities like New York, Philadelphia and London emit far less carbon per head than the rest of the surrounding sprawl. The UK’s Centre for Cities", "role_description": "text", "value": "", "position": "204.00;5550.00", "size": "608;59", "children": []}, {"name": null, "role": "AXLink", "description": "estimated", "role_description": "link", "value": "", "position": "301.00;5591.00", "size": "59;18", "children": []}, {"name": null, "role": "AXStaticText", "description": "that people living outside cities accounted for 50% more carbon emissions than those living inside them.", "role_description": "text", "value": "", "position": "204.00;5591.00", "size": "589;39", "children": []}, {"name": null, "role": "AXStaticText", "description": "", "role_description": "figure", "value": "", "position": "-351.00;-95.00", "size": "0;0", "children": []}, {"name": null, "role": "AXStaticText", "description": "", "role_description": "figure", "value": "", "position": "-351.00;-95.00", "size": "0;0", "children": []}, {"name": null, "role": "AXStaticText", "description": "In 2020, California’s population shrank for the first time since records began. The pandemic was just the latest factor that encouraged people to flee expensive, temperate Californian cities – some, like San Francisco, with decent public transit and relatively dense housing – to more affordable sunbelt cities like Atlanta, Phoenix and Dallas, reliant on cars and power-hungry air conditioning. In the last two decades, Atlanta’s population has increased by nearly 50%. Houston is now America’s third or fourth largest city. Phoenix has gone from 99th most populous in 1950 to 5th today. That reliance on cars and air conditioning contributes towards environmental disaster.", "role_description": "text", "value": "", "position": "204.00;5679.00", "size": "602;143", "children": []}, {"name": null, "role": "AXStaticText", "description": "New homes are also much better insulated than old homes. Heating or cooling bills in a German", "role_description": "text", "value": "", "position": "204.00;5845.00", "size": "556;18", "children": []}, {"name": null, "role": "AXLink", "description": "PassivHaus", "role_description": "link", "value": "", "position": "204.00;5865.00", "size": "70;18", "children": []}, {"name": null, "role": "AXStaticText", "description": ", housing which is designed to stay at the right temperature without the use of additional energy, can be just a few dollars a month: one", "role_description": "text", "value": "", "position": "204.00;5865.00", "size": "578;39", "children": []}, {"name": null, "role": "AXLink", "description": "PassivHaus in Oregon", "role_description": "link", "value": "", "position": "474.00;5886.00", "size": "132;18", "children": []}, {"name": null, "role": "AXStaticText", "description": "kept 30 degrees Fahrenheit below external temperatures during the recent heatwave, with no air conditioning. Apartment blocks are greener than single-family houses, because each home has less external surface area to gain or lose heat. And new homes can be built with zero net embedded carbon, with payments for reforestation or other means to improve the environment. New homes can hugely help the environment.", "role_description": "text", "value": "", "position": "204.00;5886.00", "size": "610;101", "children": []}, {"name": null, "role": "AXStaticText", "description": "Rising incomes mean people want bigger homes. Few would happily return to eight family members crammed into a 1900 two-room tenement. If walkable cities ban new homes, their residents will move to more affordable places like Atlanta which build larger, more carbon-hungry homes, drive more and emit far more carbon than they would if they had the freedom to live where many of them really wanted to.", "role_description": "text", "value": "", "position": "204.00;6011.00", "size": "617;80", "children": []}, {"name": null, "role": "AXHeading", "description": "Scratching the surface", "role_description": "heading", "value": "3", "position": "204.00;6126.00", "size": "178;21", "children": []}, {"name": null, "role": "AXStaticText", "description": "Once you see the effects housing shortages have on things as wildly different as obesity, fertility, inequality, climate change and wage growth, you start to see them everywhere. Scott Sumner and Kevin Erdmann have", "role_description": "text", "value": "", "position": "204.00;6169.00", "size": "603;59", "children": []}, {"name": null, "role": "AXLink", "description": "argued", "role_description": "link", "value": "", "position": "292.00;6210.00", "size": "43;18", "children": []}, {"name": null, "role": "AXStaticText", "description": ", for example, that the housing ‘bubble’ that preceded the 2008 financial crisis wasn’t really a bubble after all. In fact, they suggest, house prices were rising rationally because too few houses were being built in places people most wanted to move to, not because of irrational speculation. The ensuing crisis was caused by a misdiagnosis of this problem, as the Fed hiked interest rates in a misguided attempt to ‘burst the bubble’. In support of this view, prices are now back above their ‘bubble’ peak, with no imminent sign of falling.", "role_description": "text", "value": "", "position": "204.00;6210.00", "size": "601;122", "children": []}, {"name": null, "role": "AXStaticText", "description": "Housing shortages might have made Covid worse too. Overcrowding drives disease, including Covid,", "role_description": "text", "value": "", "position": "204.00;6356.00", "size": "590;18", "children": []}, {"name": null, "role": "AXLink", "description": "as people squeezed into the same houses can spread illness to one another", "role_description": "link", "value": "", "position": "204.00;6356.00", "size": "604;39", "children": []}, {"name": null, "role": "AXStaticText", "description": ". Counterintuitively, more density can mean", "role_description": "text", "value": "", "position": "204.00;6377.00", "size": "614;38", "children": []}, {"name": null, "role": "AXStaticText", "description": "less", "role_description": "text", "value": "", "position": "264.00;6397.00", "size": "25;18", "children": []}, {"name": null, "role": "AXStaticText", "description": "overcrowding, because there are more homes to go round. It is too early to say for sure, but in time we may learn that housing supply played an important role during the Covid pandemic, with more overcrowded cities suffering worse outbreaks.", "role_description": "text", "value": "", "position": "204.00;6397.00", "size": "597;60", "children": []}, {"name": null, "role": "AXStaticText", "description": "It is possible that even the political and culture wars being waged in many Western countries have their roots in housing shortages,", "role_description": "text", "value": "", "position": "204.00;6481.00", "size": "597;38", "children": []}, {"name": null, "role": "AXLink", "description": "as a recent report for The Economist argued", "role_description": "link", "value": "", "position": "364.00;6501.00", "size": "259;18", "children": []}, {"name": null, "role": "AXStaticText", "description": ". Elections in the English-speaking world are increasingly becoming divided between relatively prosperous and well-educated citizens of cities and their suburbs on one side and people in the rest of the country – rural areas and economically depressed towns – who resent the perception that the system is rigged in favour of the already well-off. Britons and French people living in areas where house prices were stagnant were more likely to vote for Brexit or the National Front respectively.", "role_description": "text", "value": "", "position": "204.00;6501.00", "size": "602;122", "children": []}, {"name": null, "role": "AXStaticText", "description": "Many young people have had to delay forming families and often take poorly paid, insecure jobs that can barely cover rent and living costs as the price for living in culturally attractive cities. They see opportunity as limited and growth as barely perceptible. Meanwhile, older generations sit on housing property worth many times what they paid and, stuck in a zero-sum mindset, often prioritise the protection of their own neighbourhoods over the need to build more homes. Can you blame young people who resent older people, and the West’s economic system itself, when this is what it offers them?", "role_description": "text", "value": "", "position": "204.00;6646.00", "size": "607;122", "children": []}, {"name": null, "role": "AXStaticText", "description": "If all this has a solution, then we suggest it is unlikely to be won through a zero-sum political ‘tug of war’. Western countries could become trillions of dollars better off by addressing their housing shortages. A well-designed solution can spread those gains widely enough that", "role_description": "text", "value": "", "position": "204.00;6792.00", "size": "603;59", "children": []}, {"name": null, "role": "AXStaticText", "description": "everyone", "role_description": "text", "value": "", "position": "587.00;6833.00", "size": "56;18", "children": []}, {"name": null, "role": "AXStaticText", "description": "is made better off, including people who currently oppose existing efforts to build more that would make them worse off.", "role_description": "text", "value": "", "position": "204.00;6833.00", "size": "603;39", "children": []}, {"name": null, "role": "AXStaticText", "description": "We have suggested one possibility elsewhere:", "role_description": "text", "value": "", "position": "204.00;6895.00", "size": "273;18", "children": []}, {"name": null, "role": "AXLink", "description": "radically localized democracy that allows individual streets to opt in to greater density", "role_description": "link", "value": "", "position": "204.00;6895.00", "size": "610;39", "children": []}, {"name": null, "role": "AXStaticText", "description": "by voting for it. No construction would happen anywhere that a majority did not opt for it, but streets that", "role_description": "text", "value": "", "position": "204.00;6916.00", "size": "610;38", "children": []}, {"name": null, "role": "AXLink", "description": "voted for more density", "role_description": "link", "value": "", "position": "348.00;6936.00", "size": "131;18", "children": []}, {"name": null, "role": "AXStaticText", "description": "would become extremely valuable, so there would be a big incentive for homeowners in high-demand areas to vote for greater density.", "role_description": "text", "value": "", "position": "204.00;6936.00", "size": "597;39", "children": []}, {"name": null, "role": "AXStaticText", "description": "But whether this or", "role_description": "text", "value": "", "position": "204.00;6999.00", "size": "114;18", "children": []}, {"name": null, "role": "AXLink", "description": "another approach", "role_description": "link", "value": "", "position": "316.00;6999.00", "size": "104;18", "children": []}, {"name": null, "role": "AXStaticText", "description": "is the best solution is not the key question. What matters is that housing shortages may be", "role_description": "text", "value": "", "position": "204.00;6999.00", "size": "586;39", "children": []}, {"name": null, "role": "AXStaticText", "description": "the", "role_description": "text", "value": "", "position": "361.00;7020.00", "size": "19;18", "children": []}, {"name": null, "role": "AXStaticText", "description": "biggest problem facing our era, and solving it needs to become everyone’s highest priority. And as important as it is, we should be wary of letting it become politically tribalised: the disastrous politicisation of Covid vaccines in the United States highlights the danger of that. Some kind of creative, below-the-radar solution that turns this zero-sum game into a positive-sum one is likely to have a better chance. In a tug of war, it’s often surprising how far you can go if you", "role_description": "text", "value": "", "position": "204.00;7020.00", "size": "613;101", "children": []}, {"name": null, "role": "AXLink", "description": "tug the rope sideways", "role_description": "link", "value": "", "position": "641.00;7103.00", "size": "129;18", "children": []}, {"name": null, "role": "AXStaticText", "description": ".", "role_description": "text", "value": "", "position": "768.00;7103.00", "size": "6;18", "children": []}, {"name": null, "role": "AXStaticText", "description": "If we’re right about this, it means that fixing this one problem could make everyone’s lives much better than almost anyone realises – not just by making houses cheaper, but giving people better jobs, a better quality of life, more cohesive communities, bigger families and healthier lives. It could even give renewed reasons to be optimistic about the future of the West.", "role_description": "text", "value": "", "position": "204.00;7144.00", "size": "607;80", "children": []}, {"name": null, "role": "AXLink", "description": "worksinprogress.co", "role_description": "link", "value": "", "position": "204.00;7248.00", "size": "102;17", "children": []}]}]}]}]}]}, {"name": null, "role": "AXButton", "description": null, "role_description": "button", "value": null, "position": "18.48;739.97", "size": "862;20", "children": []}, {"name": null, "role": "AXButton", "description": null, "role_description": "button", "value": null, "position": "903.21;739.97", "size": "102;20", "children": []}]}]}]}]}]}, {"name": null, "role": "AXButton", "description": null, "role_description": "close button", "value": null, "position": "7.00;6.00", "size": "14;16", "children": []}, {"name": null, "role": "AXButton", "description": null, "role_description": "full screen button", "value": null, "position": "47.00;6.00", "size": "14;16", "children": [{"name": null, "role": "AXGroup", "description": null, "role_description": "group", "value": null, "position": "47.00;6.00", "size": "14;16", "children": [{"name": null, "role": "AXGroup", "description": null, "role_description": "group", "value": null, "position": "47.00;6.00", "size": "14;16", "children": []}]}]}, {"name": null, "role": "AXButton", "description": null, "role_description": "minimize button", "value": null, "position": "27.00;6.00", "size": "14;16", "children": []}]}